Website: macys
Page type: customer-info-address
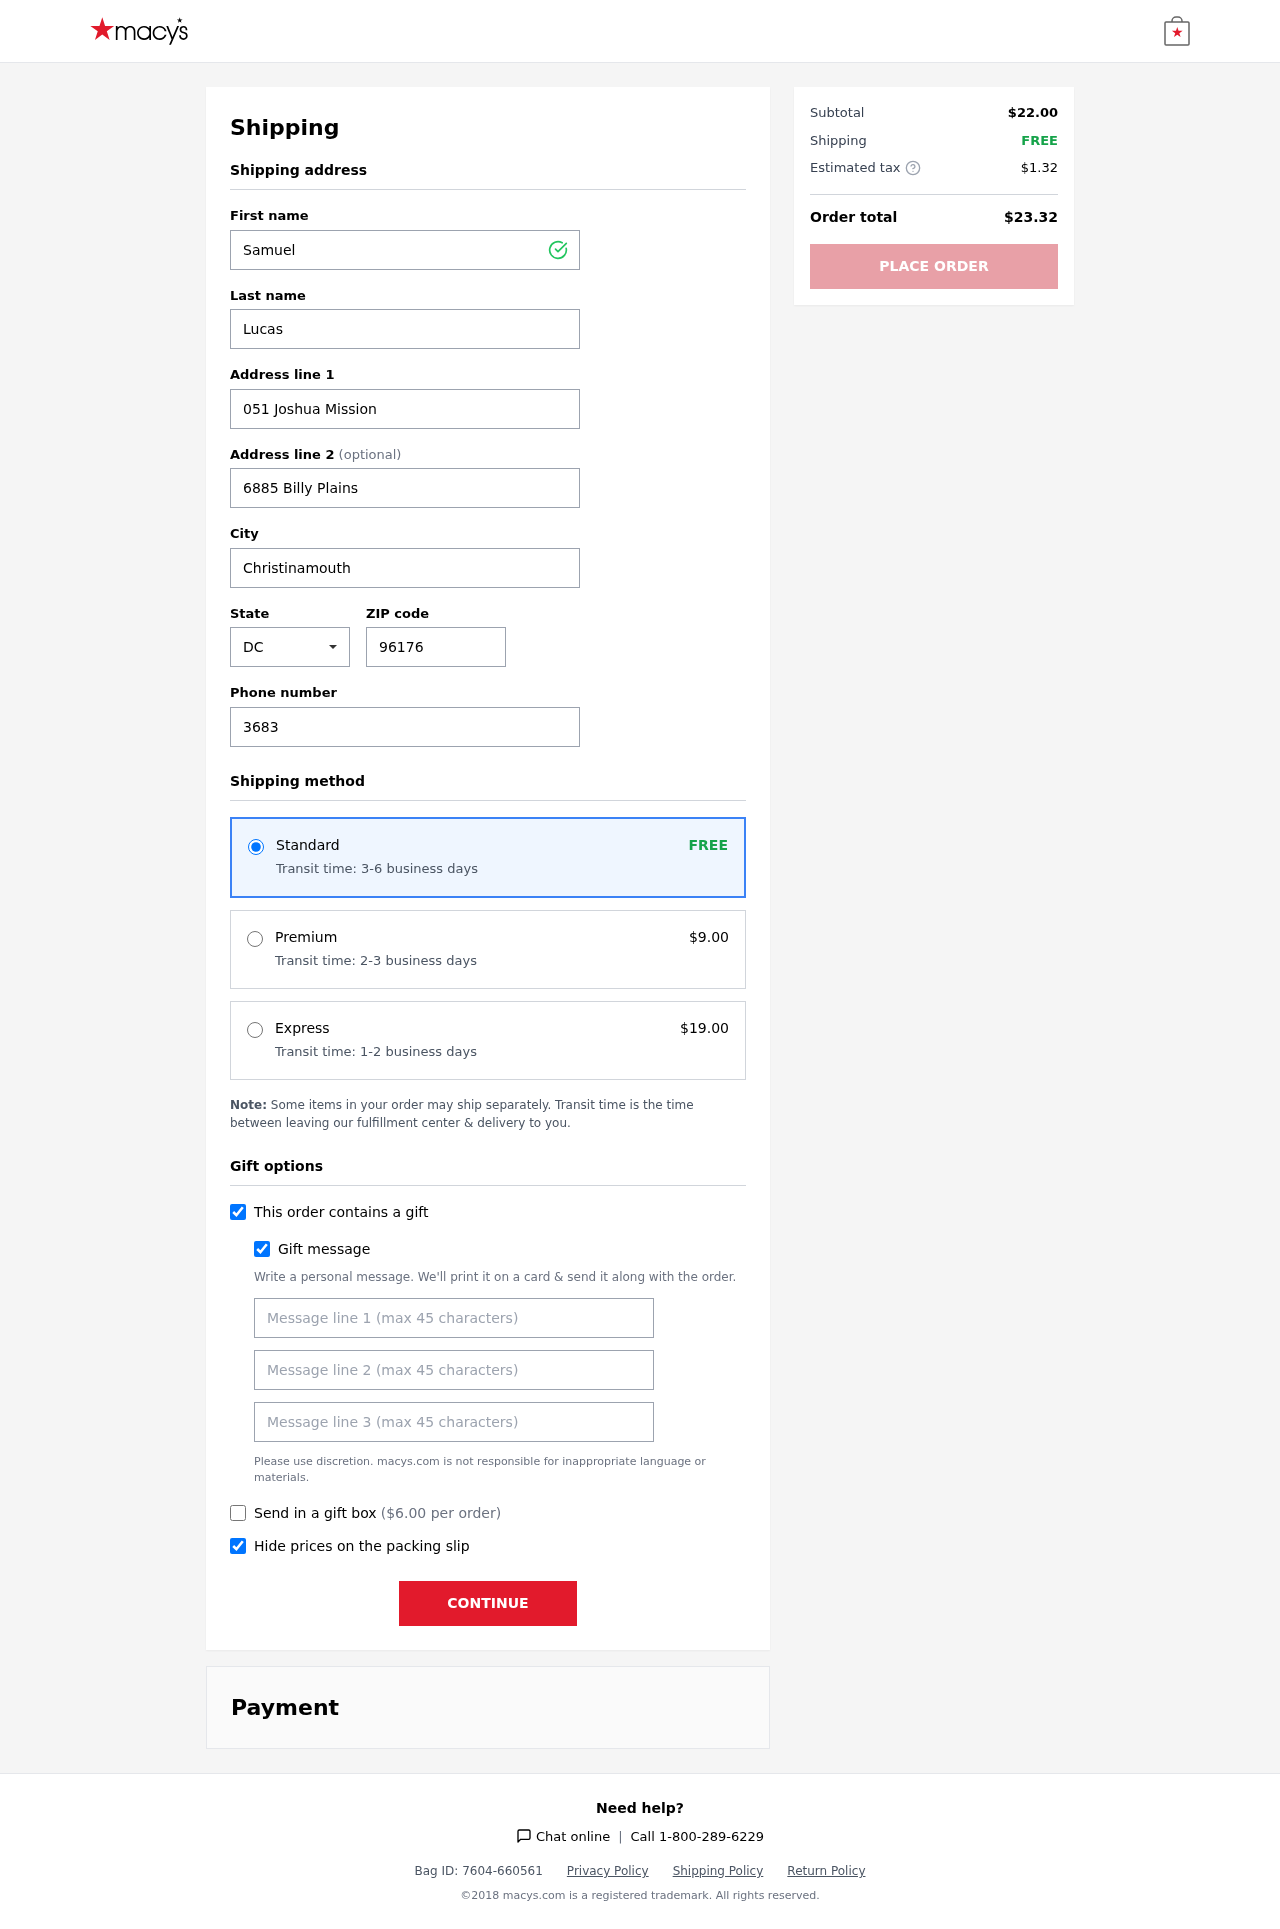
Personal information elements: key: PII_CITY
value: Christinamouth
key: PII_FIRSTNAME
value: Samuel
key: PII_GIFT_MESSAGE
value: Hey Caitlin, I saw this beautiful ring setting and immediately thought of you—it's just perfect for all the dreams you have! Can't wait to see what you create with it. Enjoy!  Samuel
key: PII_LASTNAME
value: Lucas
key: PII_PHONE
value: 3683538341
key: PII_POSTCODE
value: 96176
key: PII_STATE_ABBR
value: DC
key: PII_STREET
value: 051 Joshua Mission
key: PII_STREET2
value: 6885 Billy Plains
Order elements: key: ORDER_SHIPPING_STANDARD
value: FREE
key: ORDER_SHIPPING_STANDARD_TIME
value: Transit time: 3-6 business days
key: ORDER_SHIPPING_PREMIUM
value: $9.00
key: ORDER_SHIPPING_PREMIUM_TIME
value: Transit time: 2-3 business days
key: ORDER_SHIPPING_EXPRESS
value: $19.00
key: ORDER_SHIPPING_EXPRESS_TIME
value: Transit time: 1-2 business days
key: ORDER_GIFT_BOX_FEE
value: $6.00
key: ORDER_SUBTOTAL
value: $22.00
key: ORDER_SHIPPING_COST
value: FREE
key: ORDER_TAX
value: $1.32
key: ORDER_TOTAL
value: $23.32